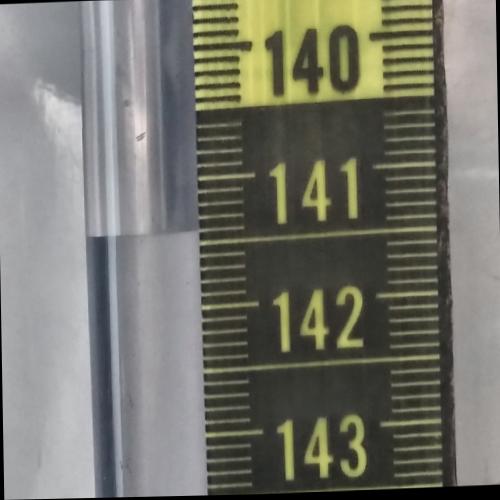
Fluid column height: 141.4 cm